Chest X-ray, PA view. Patient: 37 years old, sex F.
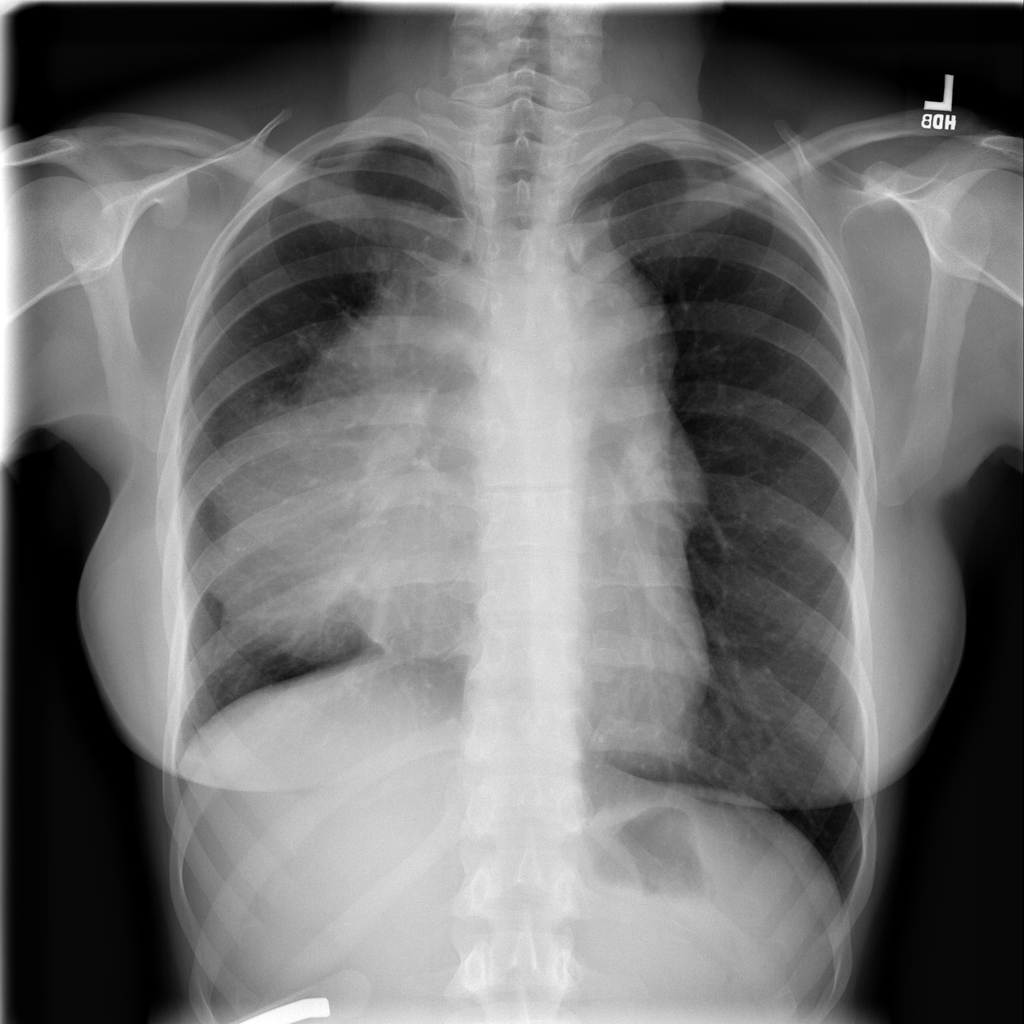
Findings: No Finding